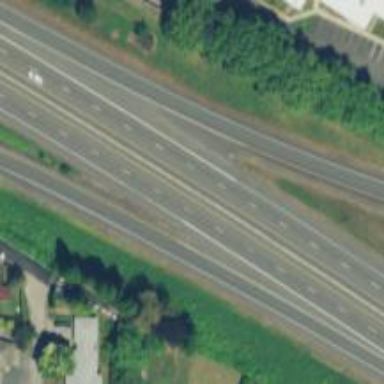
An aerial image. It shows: This image shows trunk highway that functions as expressway.